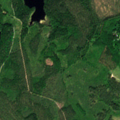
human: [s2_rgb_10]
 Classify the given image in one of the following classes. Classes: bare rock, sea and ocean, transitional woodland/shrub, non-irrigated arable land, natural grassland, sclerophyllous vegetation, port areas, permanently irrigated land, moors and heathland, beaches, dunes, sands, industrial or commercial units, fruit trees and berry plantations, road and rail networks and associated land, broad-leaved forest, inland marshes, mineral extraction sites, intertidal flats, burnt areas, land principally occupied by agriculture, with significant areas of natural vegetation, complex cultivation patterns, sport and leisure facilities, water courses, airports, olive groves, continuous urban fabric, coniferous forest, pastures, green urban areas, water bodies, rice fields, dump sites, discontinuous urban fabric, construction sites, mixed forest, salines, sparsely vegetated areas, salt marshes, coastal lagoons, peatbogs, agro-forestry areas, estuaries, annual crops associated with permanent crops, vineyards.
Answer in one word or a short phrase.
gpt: coniferous forest, transitional woodland/shrub, water bodies